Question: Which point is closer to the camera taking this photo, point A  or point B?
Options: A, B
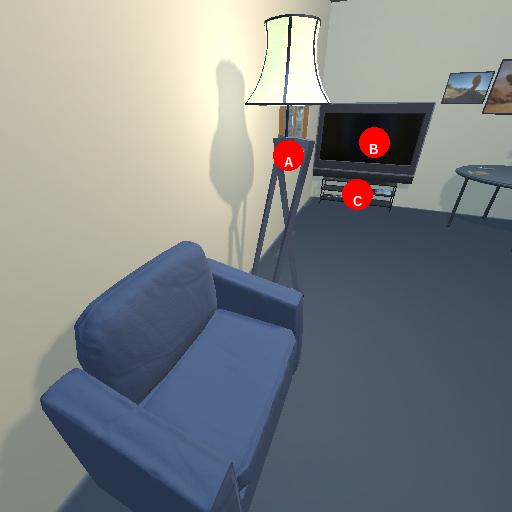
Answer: A